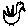
Label: bird